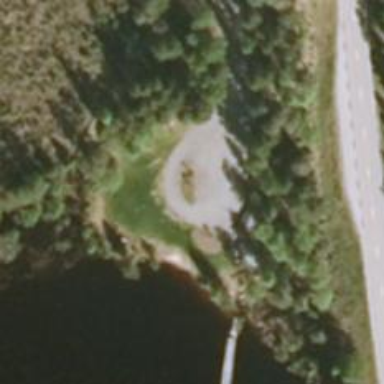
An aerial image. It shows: Rest area on the road.